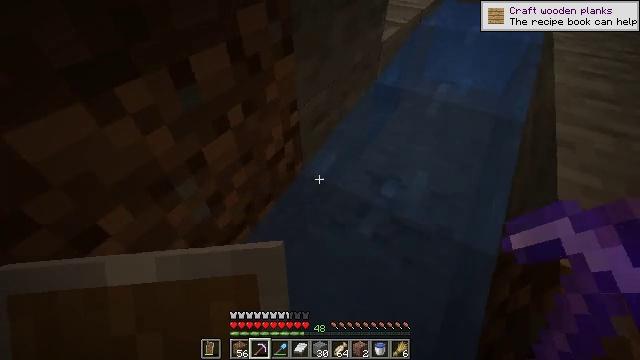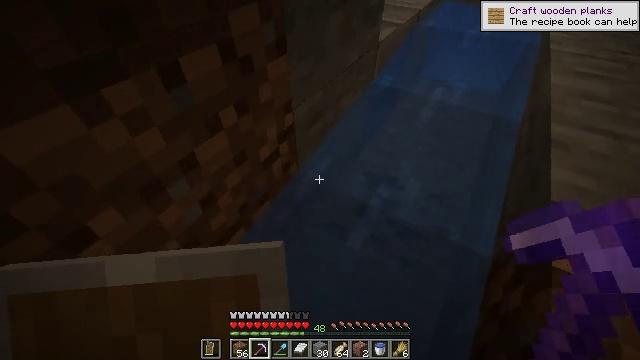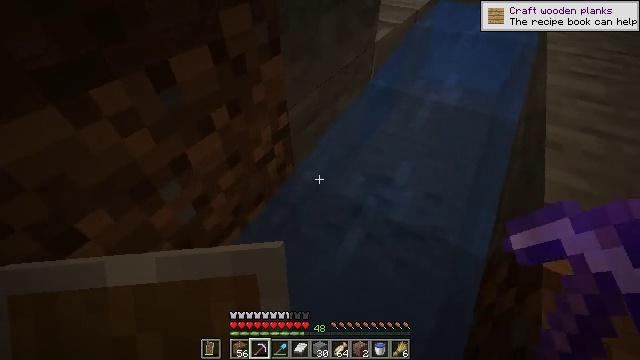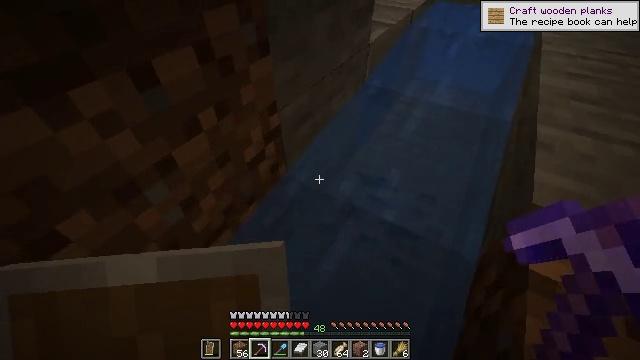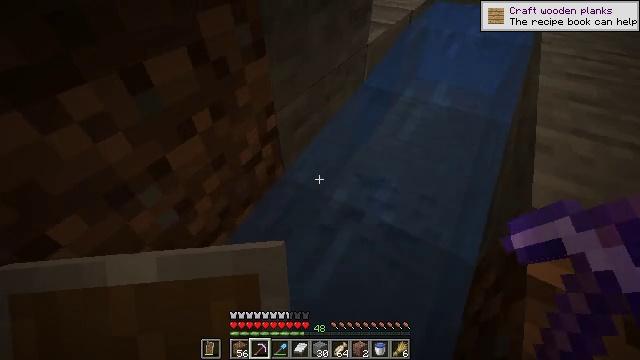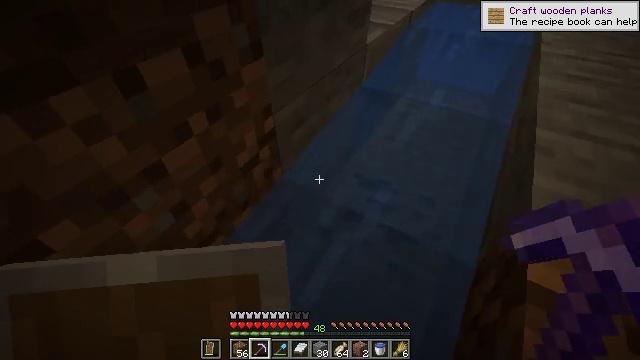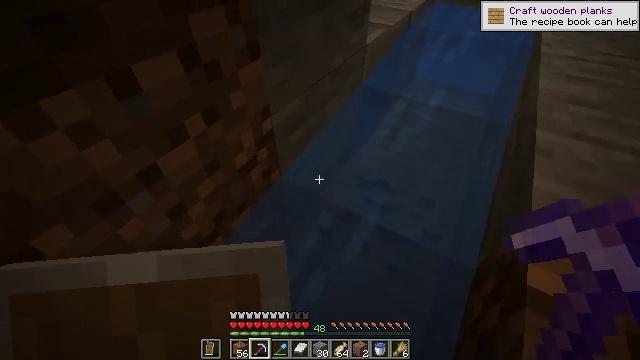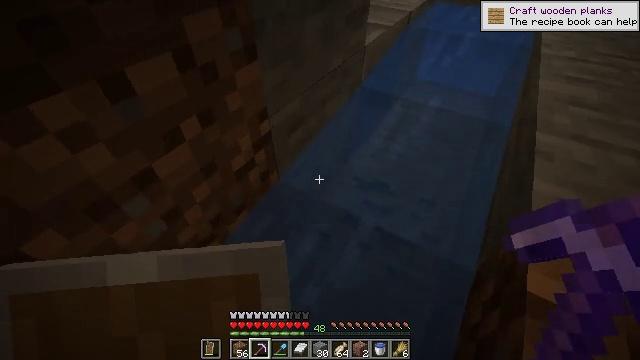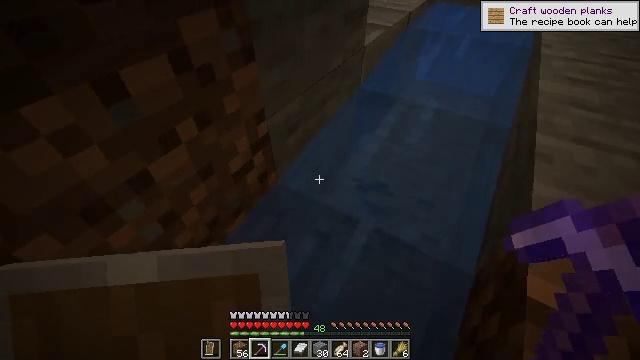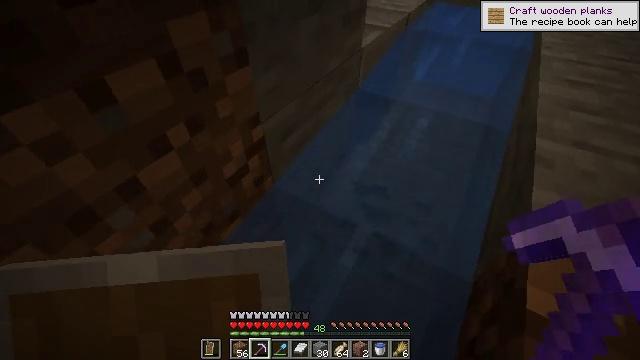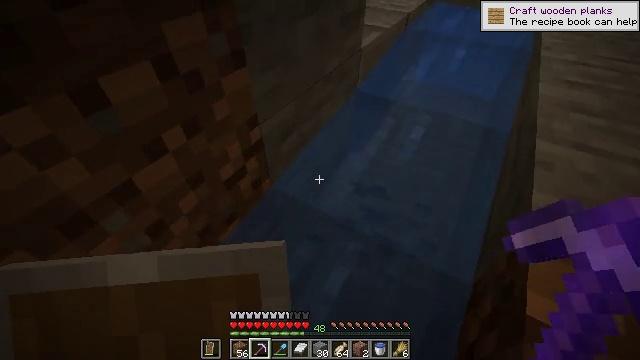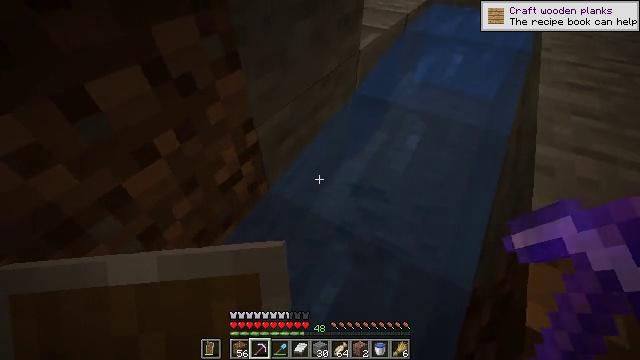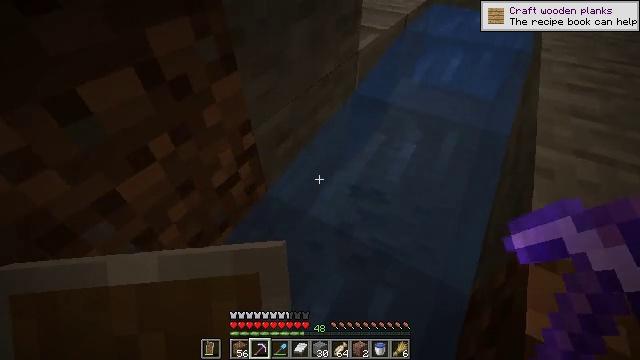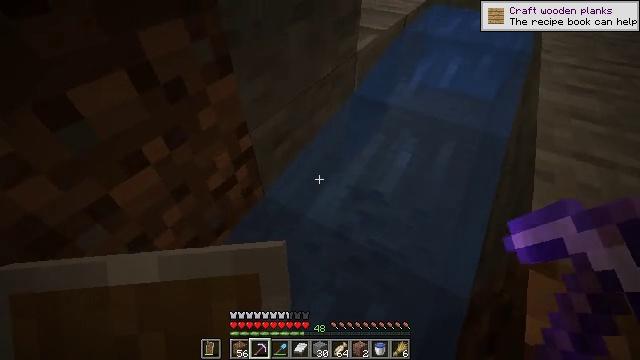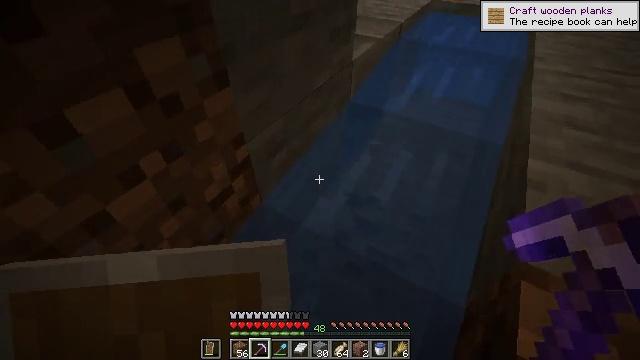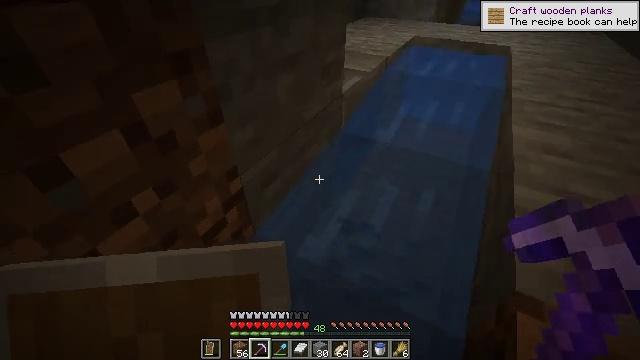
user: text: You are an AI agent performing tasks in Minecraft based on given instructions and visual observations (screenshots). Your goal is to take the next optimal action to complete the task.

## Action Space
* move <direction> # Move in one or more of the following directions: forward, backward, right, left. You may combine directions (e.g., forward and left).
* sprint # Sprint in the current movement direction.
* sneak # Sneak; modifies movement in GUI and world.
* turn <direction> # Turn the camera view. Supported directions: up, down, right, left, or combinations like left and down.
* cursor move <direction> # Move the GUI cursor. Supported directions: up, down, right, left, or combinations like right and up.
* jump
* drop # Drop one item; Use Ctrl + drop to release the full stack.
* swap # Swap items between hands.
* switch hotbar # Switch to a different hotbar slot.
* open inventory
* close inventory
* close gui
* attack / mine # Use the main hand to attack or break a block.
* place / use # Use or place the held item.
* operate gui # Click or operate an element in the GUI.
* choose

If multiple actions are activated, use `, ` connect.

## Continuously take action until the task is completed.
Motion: motion action
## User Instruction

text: Break packed ice to add to inventory.
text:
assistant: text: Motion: move forward and move right
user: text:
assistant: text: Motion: move forward and move right
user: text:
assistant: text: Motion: move forward and move right
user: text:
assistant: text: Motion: move forward and move right
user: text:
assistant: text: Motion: move forward and move right
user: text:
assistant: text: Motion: move forward and move right
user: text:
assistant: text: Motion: move forward and move right
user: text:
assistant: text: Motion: move forward and move right
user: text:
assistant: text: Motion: move forward and move right
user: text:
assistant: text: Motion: move forward and move right
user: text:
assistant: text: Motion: move forward and move right
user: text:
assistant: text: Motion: move forward and move right
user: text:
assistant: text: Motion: move forward and move right
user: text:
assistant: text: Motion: move forward and move right, jump
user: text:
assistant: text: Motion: move forward and move right, turn right and up, jump
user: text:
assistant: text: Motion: move forward and move right, turn right and up, jump
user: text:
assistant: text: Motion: move forward and move right, jump
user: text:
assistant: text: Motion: move forward and move right, jump
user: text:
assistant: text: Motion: move forward and move right, jump
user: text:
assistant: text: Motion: move forward and move right, jump
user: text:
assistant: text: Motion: move forward and move right, jump
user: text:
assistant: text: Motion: move forward and move right, jump
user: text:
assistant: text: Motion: move forward and move right, jump
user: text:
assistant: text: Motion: move forward and move right, jump
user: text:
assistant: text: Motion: move forward and move right, jump
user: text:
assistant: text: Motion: move forward and move right, jump
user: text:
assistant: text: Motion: move forward and move right, jump
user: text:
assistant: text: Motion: move forward and move right, jump
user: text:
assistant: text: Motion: move forward and move right, jump
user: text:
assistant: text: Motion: move forward and move right, turn left, jump